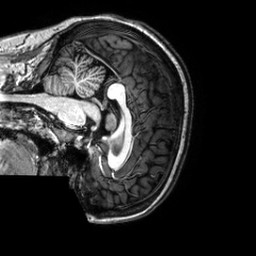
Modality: T1w
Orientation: sagittal